Milling tool wear sample.
Tool blade image: 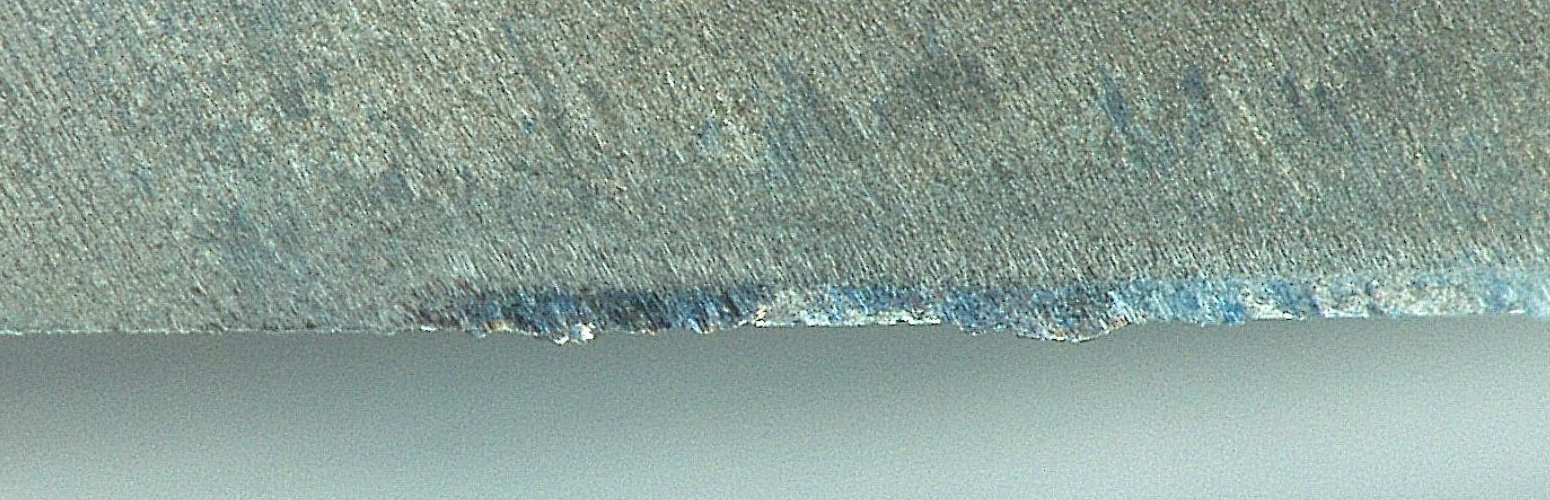
Chip image: 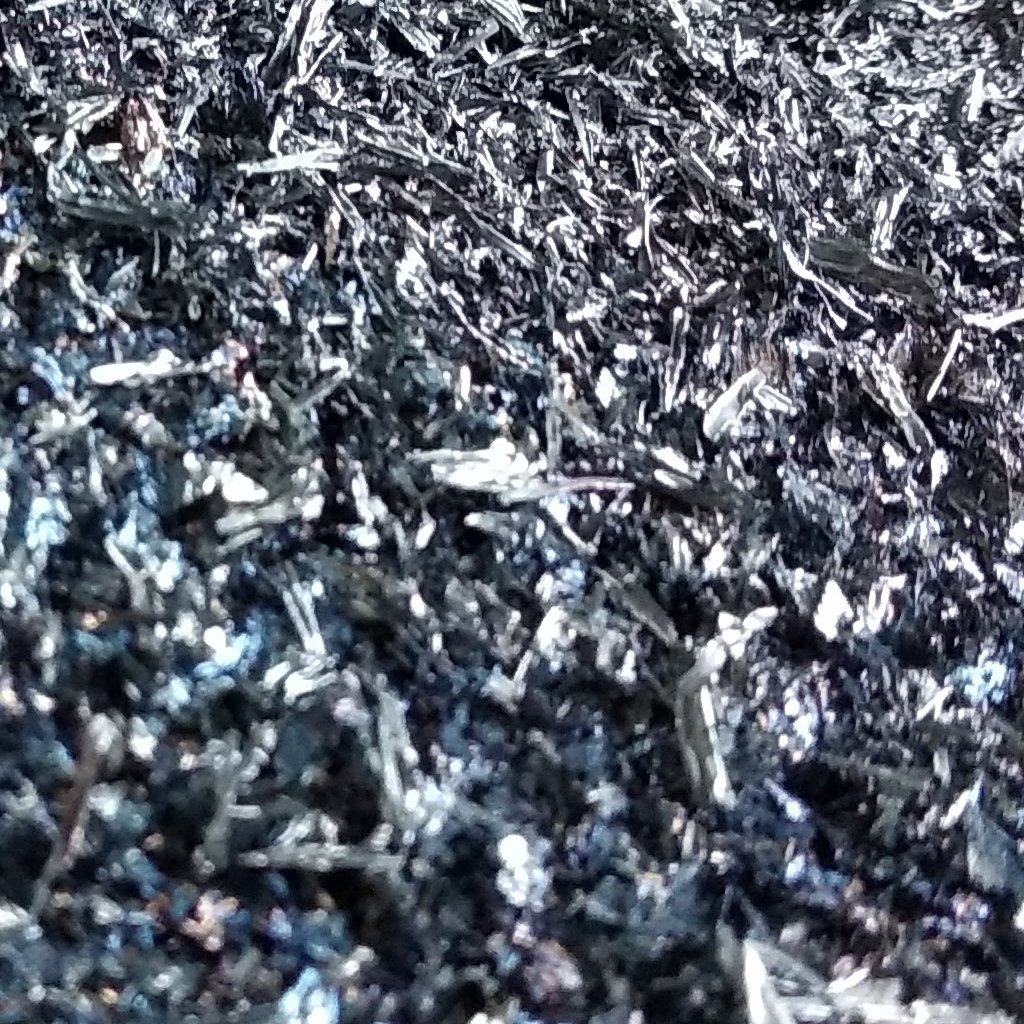
Workpiece image: 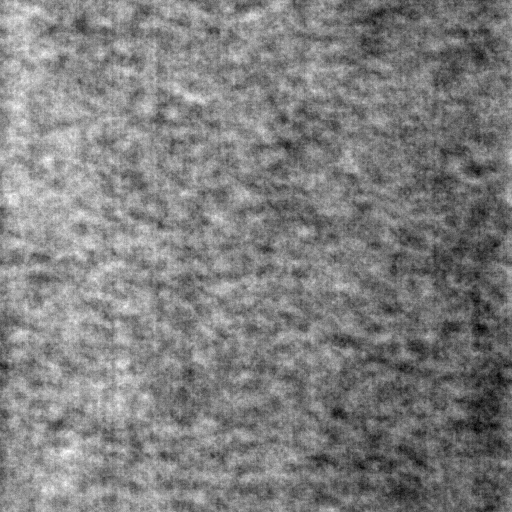
Tool wear state: dulled
Gaps: 9.14
Flank wear: 110.9
Overhang: 24.74
Force-signal Mel-spectrograms (X, Y, Z axes): 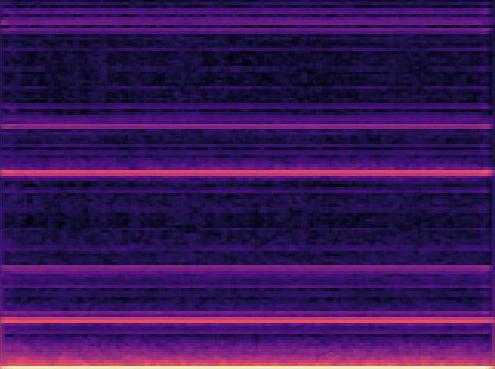 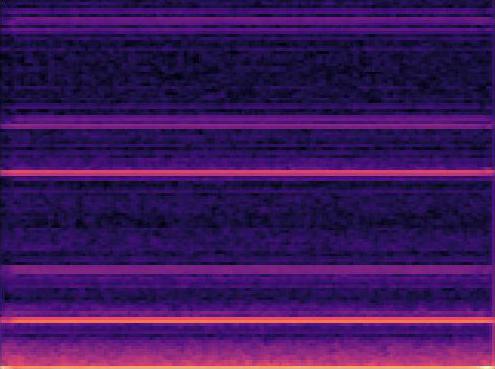 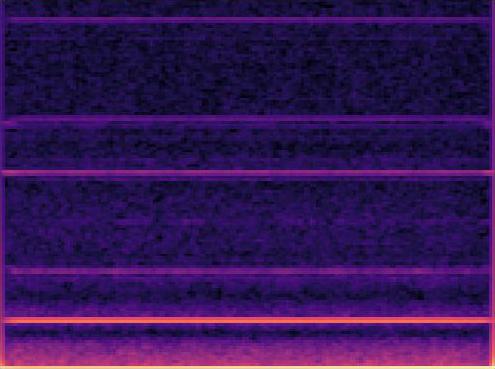
Force-signal scalograms (X, Y, Z axes): 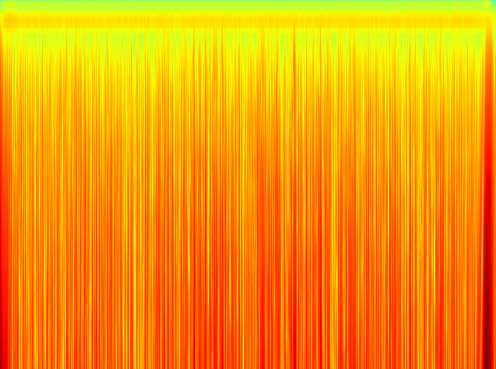 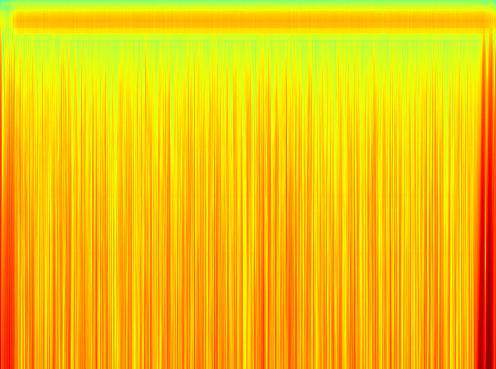 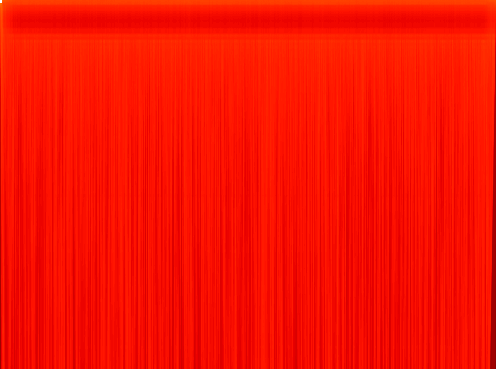
Force phase: steady_state_stabilization_wear